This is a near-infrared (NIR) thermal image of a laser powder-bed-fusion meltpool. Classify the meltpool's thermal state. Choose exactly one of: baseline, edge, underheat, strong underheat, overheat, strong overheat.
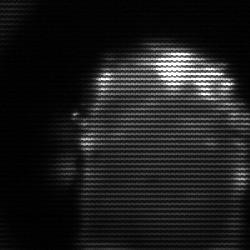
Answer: baseline